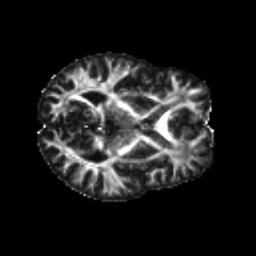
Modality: FA
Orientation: axial
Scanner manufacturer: siemens
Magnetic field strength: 3 T
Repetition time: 4.16 s
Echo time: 0.0806 s